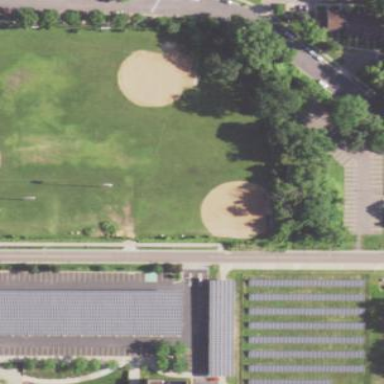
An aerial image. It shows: Paved pitch designated for softball on leisure land.